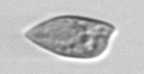
Label: Prorocentrum_dentatum